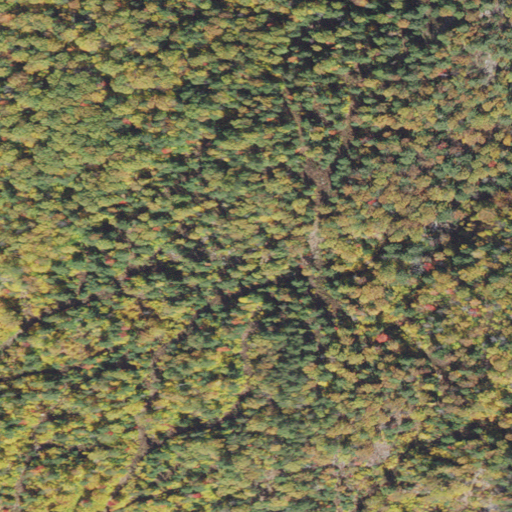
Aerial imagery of ridge(s) in New Hampshire named Raccoon Mountain containing mixed forest and evergreen forest